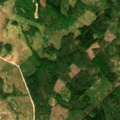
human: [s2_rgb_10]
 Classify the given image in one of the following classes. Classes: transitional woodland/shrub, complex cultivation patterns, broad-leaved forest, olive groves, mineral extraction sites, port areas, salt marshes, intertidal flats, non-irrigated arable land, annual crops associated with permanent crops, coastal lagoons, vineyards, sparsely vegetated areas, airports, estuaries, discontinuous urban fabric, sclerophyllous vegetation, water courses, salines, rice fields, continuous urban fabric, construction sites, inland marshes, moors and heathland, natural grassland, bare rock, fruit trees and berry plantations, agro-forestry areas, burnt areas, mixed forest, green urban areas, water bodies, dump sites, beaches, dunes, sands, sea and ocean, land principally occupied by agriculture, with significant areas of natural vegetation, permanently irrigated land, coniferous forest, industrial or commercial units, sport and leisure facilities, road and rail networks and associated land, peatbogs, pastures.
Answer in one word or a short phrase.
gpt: coniferous forest, mixed forest, transitional woodland/shrub